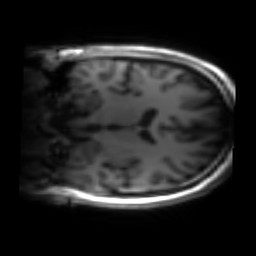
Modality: inplaneT1
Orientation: coronal
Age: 25
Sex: male
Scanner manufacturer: siemens
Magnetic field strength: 3 T
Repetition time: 1.2 s
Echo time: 0.00251 s